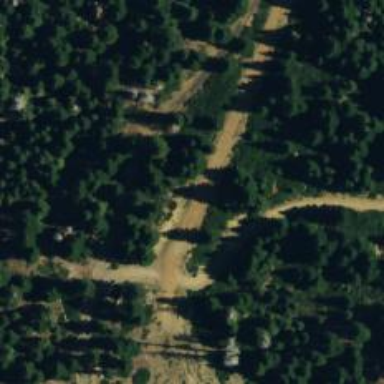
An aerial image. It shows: Intermediate difficulty service road.